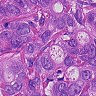
Metastatic tissue present: yes